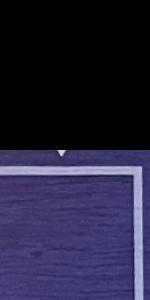
Label: Empty